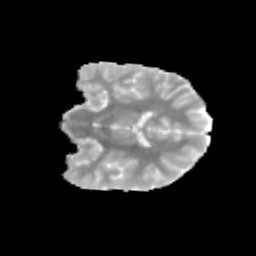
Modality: MD
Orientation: coronal
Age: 10
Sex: male
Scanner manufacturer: siemens
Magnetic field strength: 3 T
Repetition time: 3.8 s
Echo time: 0.07 s